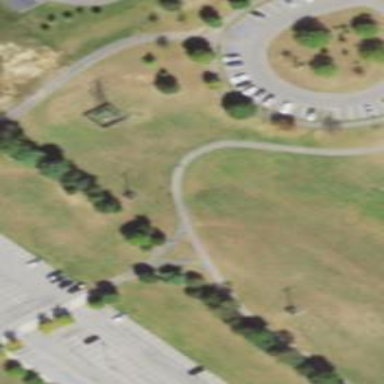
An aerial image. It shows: Path.